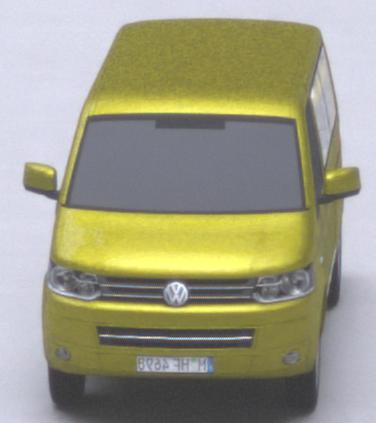
Make: VW Commercial Vehicles (Nutzfahrzeuge)
Model: T5 Multivan 2.0
Detailed model: T5 Multivan
Model produced from: 2009/09
Model produced until: 2013/06
Doors: 4
Color: yellow
Road condition: dry road
Daytime: midday
Contrast: medium contrast